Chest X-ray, PA view. Patient: 43 years old, sex M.
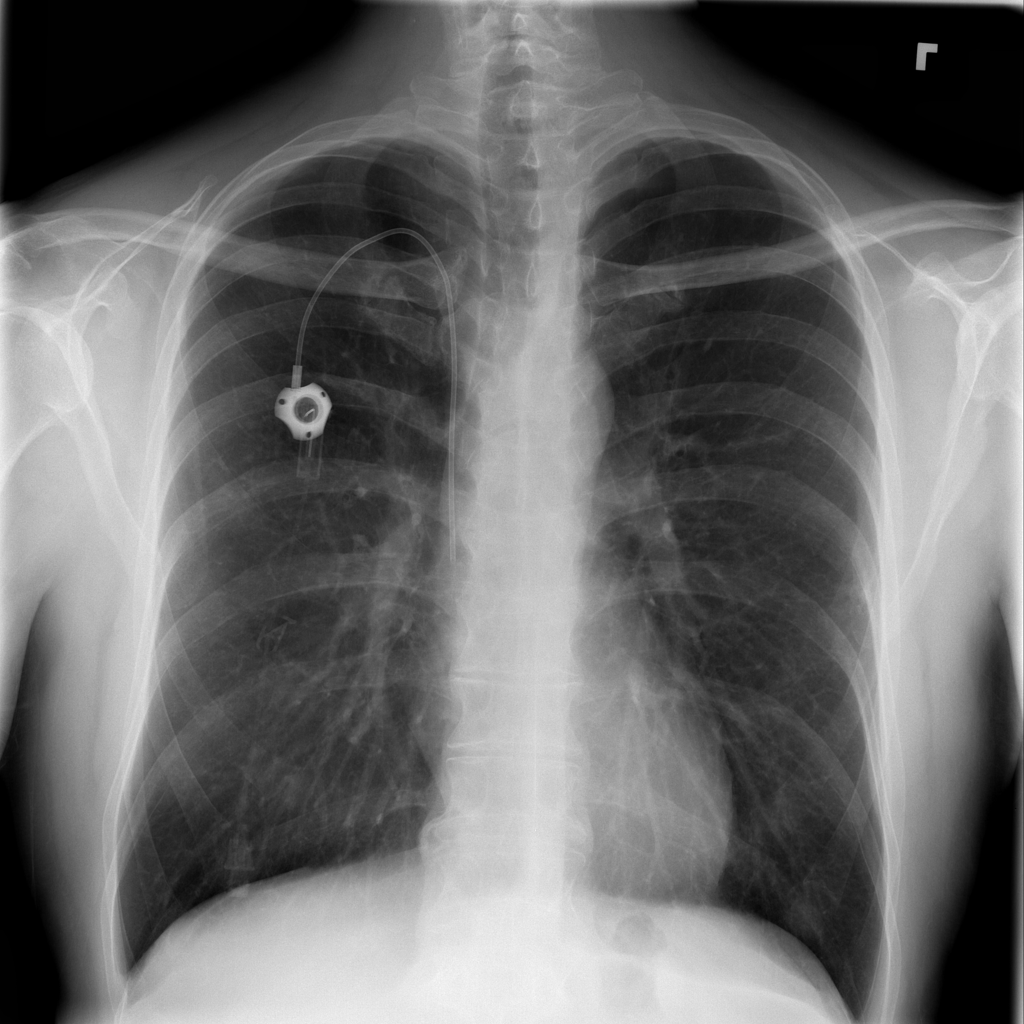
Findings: No Finding